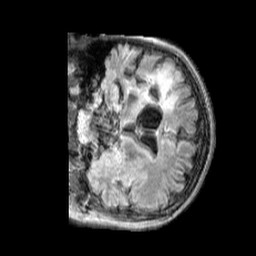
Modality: FLAIR
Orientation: coronal
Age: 74
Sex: female
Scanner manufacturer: siemens
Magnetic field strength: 3 T
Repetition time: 5 s
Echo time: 0.387 s